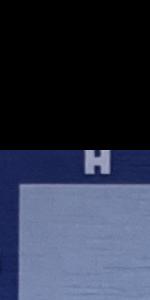
Label: Empty